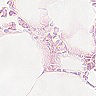
Metastatic tissue present: no